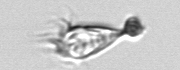
Label: Paratontonia_gracillima